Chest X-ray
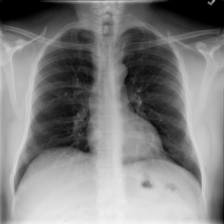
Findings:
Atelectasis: negative
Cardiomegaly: negative
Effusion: negative
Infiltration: negative
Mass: negative
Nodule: negative
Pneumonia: negative
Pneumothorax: negative
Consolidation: negative
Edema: negative
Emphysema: negative
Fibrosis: negative
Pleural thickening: negative
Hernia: negative